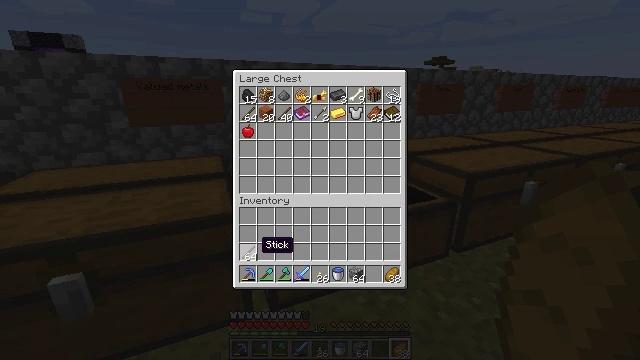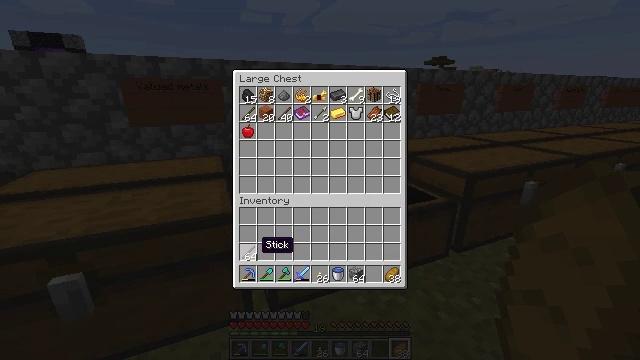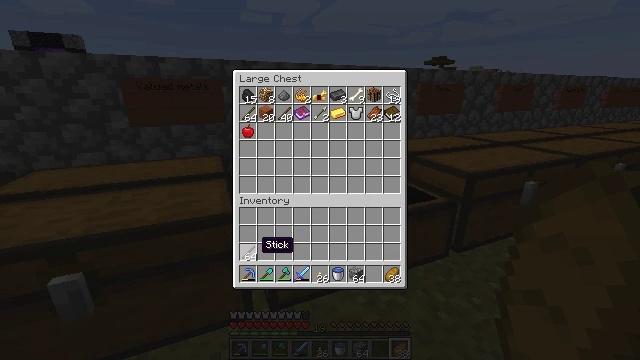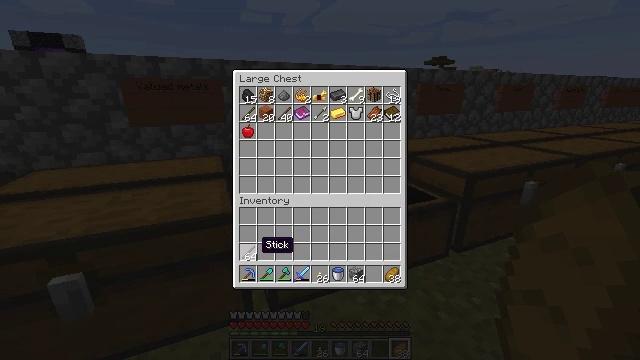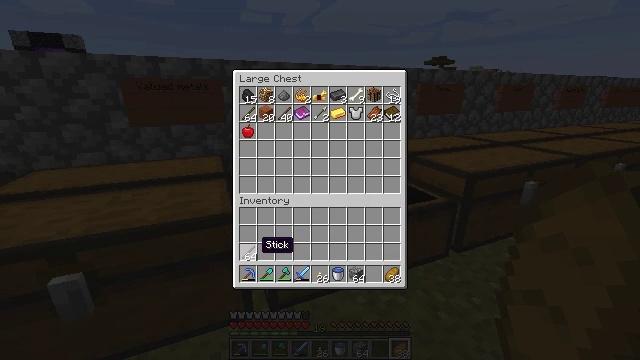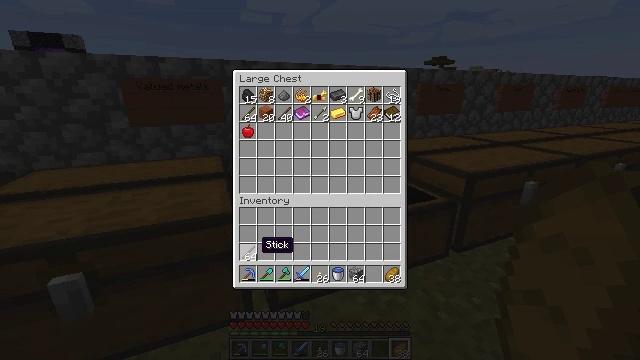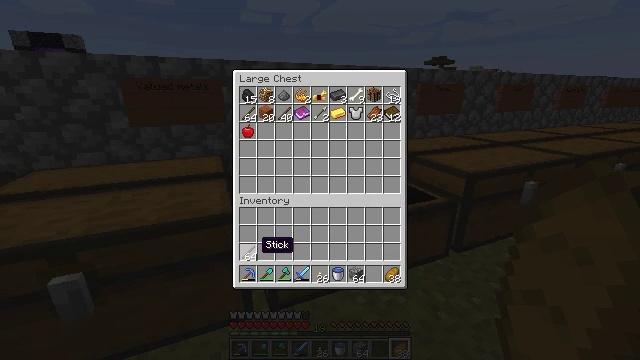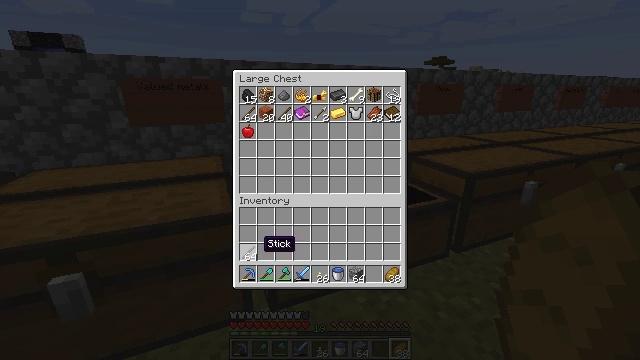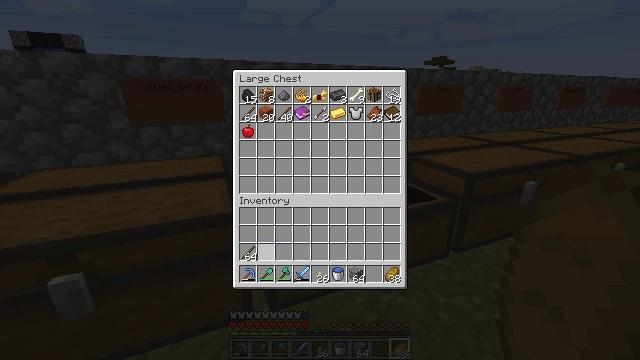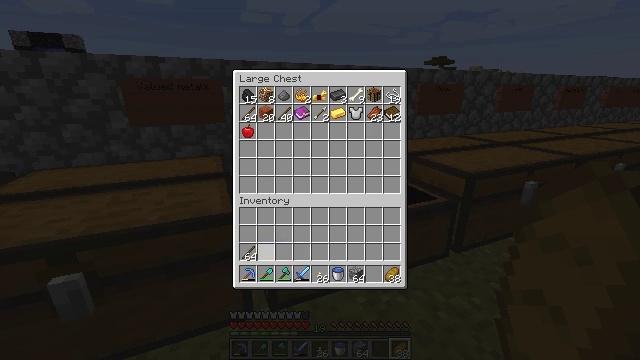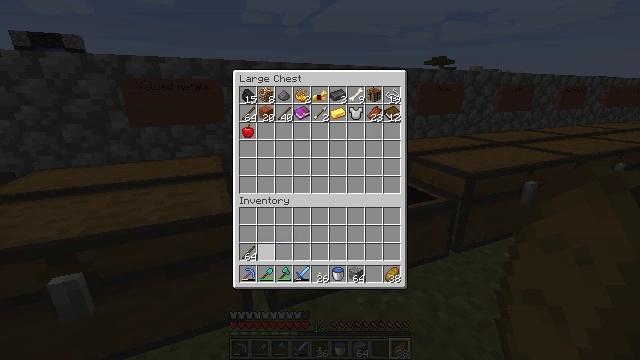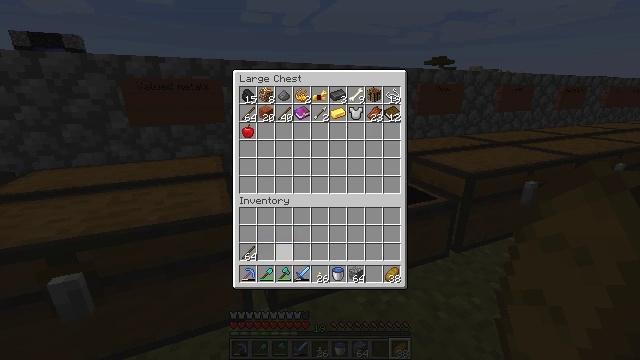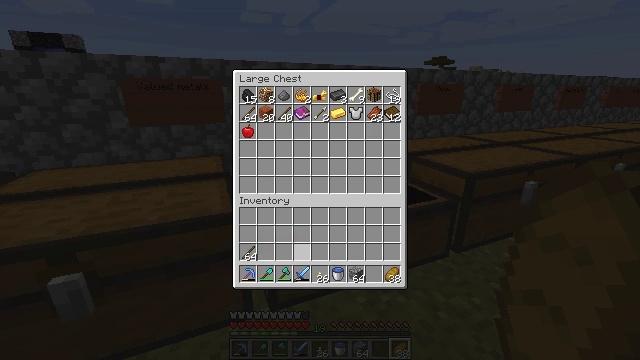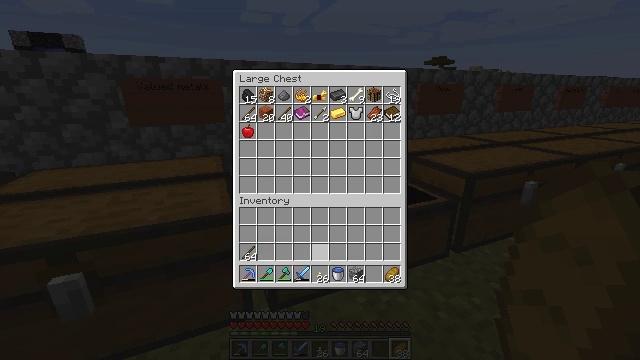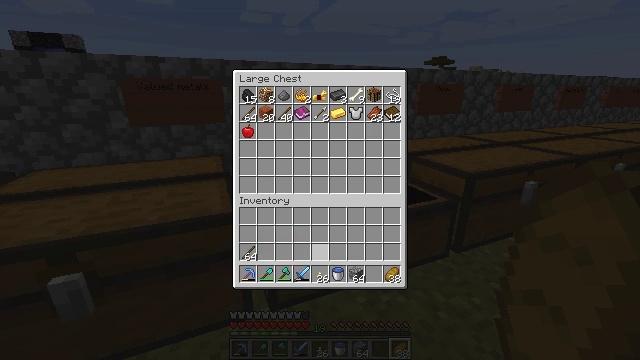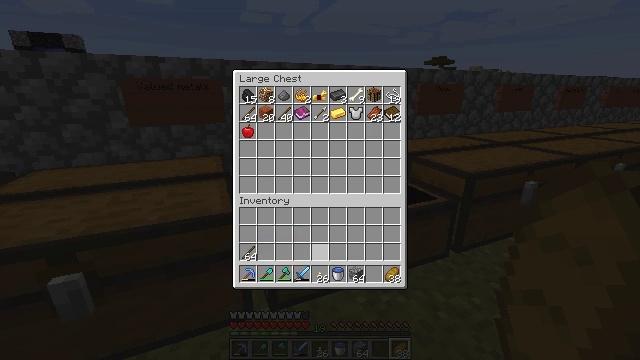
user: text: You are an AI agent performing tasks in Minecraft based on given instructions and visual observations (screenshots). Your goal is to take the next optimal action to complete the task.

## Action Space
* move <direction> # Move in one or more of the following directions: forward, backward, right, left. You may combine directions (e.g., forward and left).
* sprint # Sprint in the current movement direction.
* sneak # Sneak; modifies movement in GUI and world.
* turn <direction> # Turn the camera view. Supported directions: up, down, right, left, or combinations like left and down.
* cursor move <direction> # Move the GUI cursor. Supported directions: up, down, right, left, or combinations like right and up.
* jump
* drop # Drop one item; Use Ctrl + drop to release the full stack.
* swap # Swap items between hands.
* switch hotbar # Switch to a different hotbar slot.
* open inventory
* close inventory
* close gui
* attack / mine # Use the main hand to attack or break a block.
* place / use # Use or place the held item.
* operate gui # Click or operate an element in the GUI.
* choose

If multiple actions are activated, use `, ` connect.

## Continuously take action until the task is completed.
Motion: motion action
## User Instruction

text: Harvest wheat from the field.
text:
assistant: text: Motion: sneak
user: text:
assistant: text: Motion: sneak
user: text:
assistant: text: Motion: sneak
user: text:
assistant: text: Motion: sneak
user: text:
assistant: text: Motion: no_op
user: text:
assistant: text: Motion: no_op
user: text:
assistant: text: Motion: no_op
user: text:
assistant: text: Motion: no_op
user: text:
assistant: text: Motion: no_op
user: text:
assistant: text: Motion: cursor move right
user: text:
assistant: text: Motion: cursor move right
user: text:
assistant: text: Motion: cursor move right
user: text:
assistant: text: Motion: cursor move right
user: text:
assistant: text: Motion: no_op
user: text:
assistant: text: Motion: no_op
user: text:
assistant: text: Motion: no_op
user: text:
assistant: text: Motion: no_op
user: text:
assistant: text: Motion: no_op
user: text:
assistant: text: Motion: no_op
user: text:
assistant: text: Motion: cursor move left
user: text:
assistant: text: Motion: cursor move left
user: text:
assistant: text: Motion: cursor move left
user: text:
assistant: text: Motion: no_op
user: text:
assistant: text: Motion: no_op
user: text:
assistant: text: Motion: no_op
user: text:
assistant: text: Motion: no_op
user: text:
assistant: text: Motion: no_op
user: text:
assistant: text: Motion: no_op
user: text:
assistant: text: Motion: operate gui
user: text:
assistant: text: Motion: operate gui